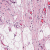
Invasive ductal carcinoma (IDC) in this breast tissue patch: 0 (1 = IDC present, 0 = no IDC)